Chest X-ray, PA view. Patient: 26 years old, sex M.
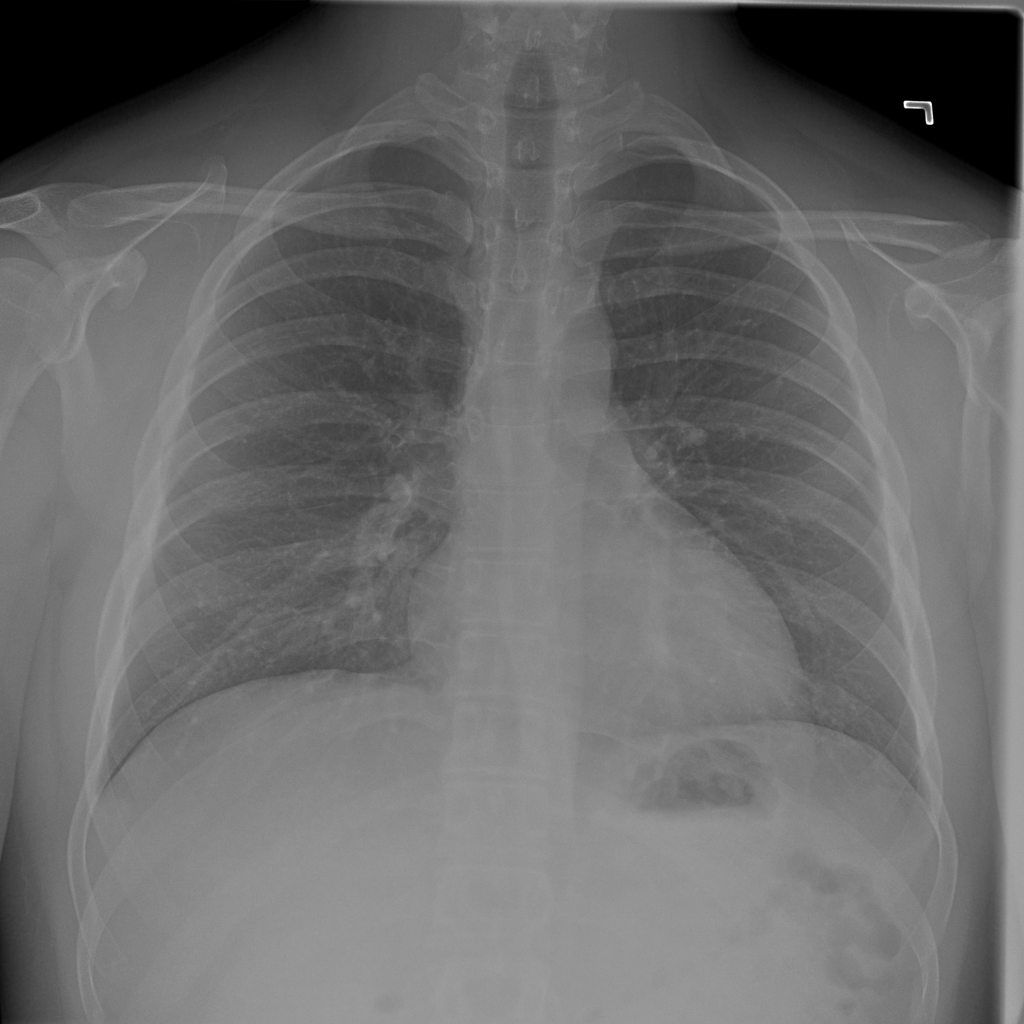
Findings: No Finding